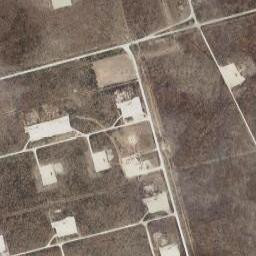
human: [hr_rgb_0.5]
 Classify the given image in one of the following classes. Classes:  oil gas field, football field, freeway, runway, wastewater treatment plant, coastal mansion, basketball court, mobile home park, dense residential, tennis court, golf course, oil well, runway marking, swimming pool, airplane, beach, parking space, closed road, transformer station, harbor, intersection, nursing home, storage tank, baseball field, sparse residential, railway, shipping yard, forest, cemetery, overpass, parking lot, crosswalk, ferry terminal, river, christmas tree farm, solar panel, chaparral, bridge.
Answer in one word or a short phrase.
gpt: oil gas field